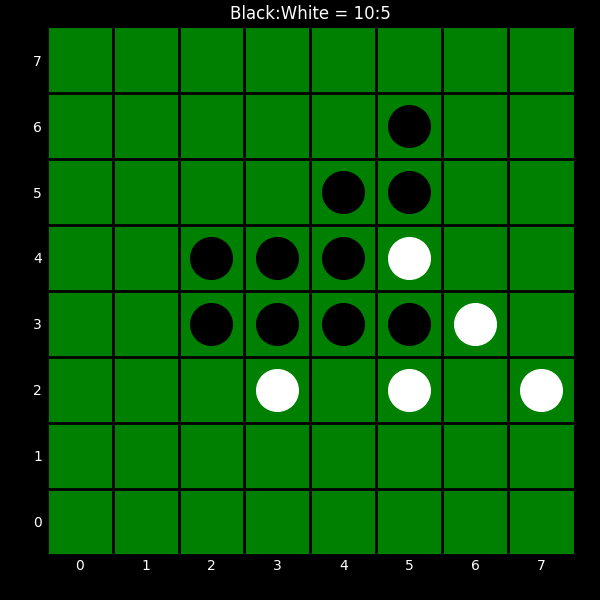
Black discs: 10
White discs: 5